Field crop: maize
Growth stage: 2
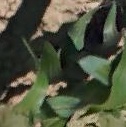
Species: maize